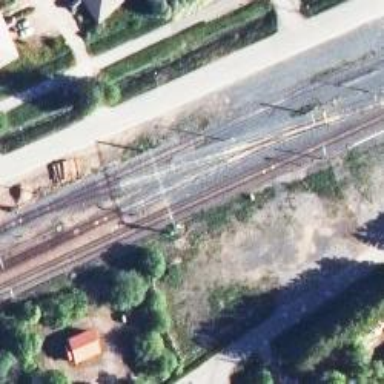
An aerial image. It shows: Rail siding with electrified contact lines.